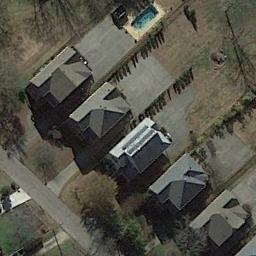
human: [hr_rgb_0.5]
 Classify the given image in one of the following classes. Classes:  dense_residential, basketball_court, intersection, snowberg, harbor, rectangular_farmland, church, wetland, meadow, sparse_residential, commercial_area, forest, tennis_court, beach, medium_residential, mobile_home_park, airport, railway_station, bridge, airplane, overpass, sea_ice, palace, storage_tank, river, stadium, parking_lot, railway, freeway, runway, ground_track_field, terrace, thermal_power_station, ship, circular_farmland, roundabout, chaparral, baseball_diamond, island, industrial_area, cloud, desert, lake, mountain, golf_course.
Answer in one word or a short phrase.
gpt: medium_residential